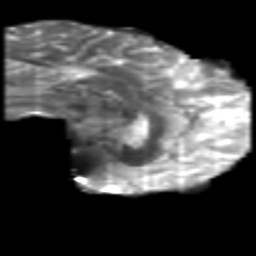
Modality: T2w
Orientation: sagittal
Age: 29
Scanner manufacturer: philips
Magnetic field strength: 3 T
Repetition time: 8.6 s
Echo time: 0.127 s